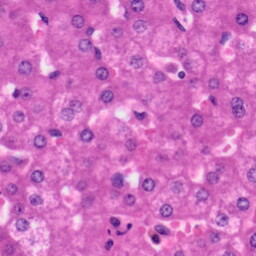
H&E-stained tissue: Liver